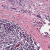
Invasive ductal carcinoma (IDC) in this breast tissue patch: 1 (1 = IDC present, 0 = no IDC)